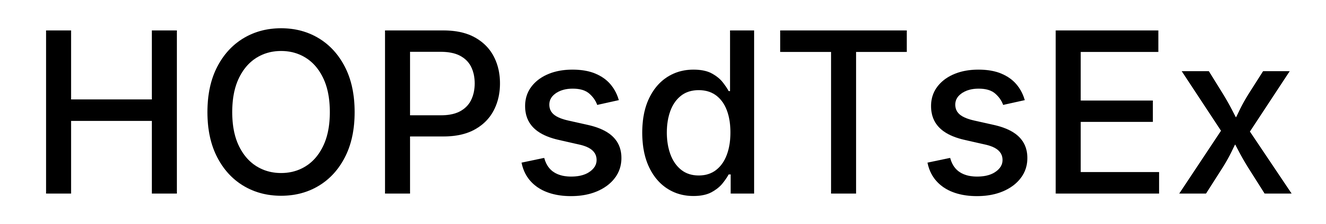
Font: Inter_Medium